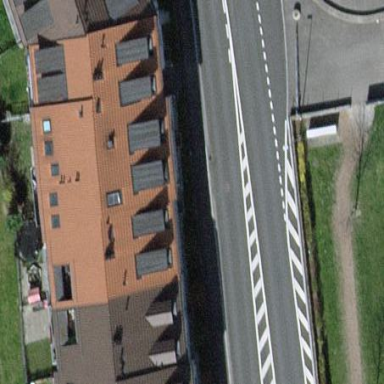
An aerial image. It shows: View of apartment building.